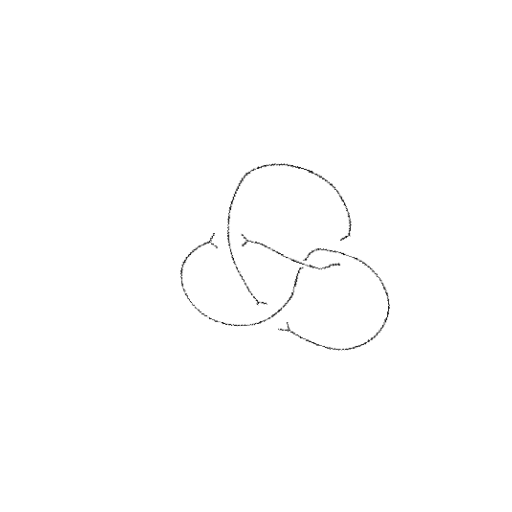
Crossing number: 4